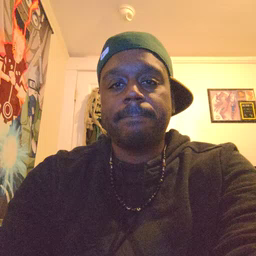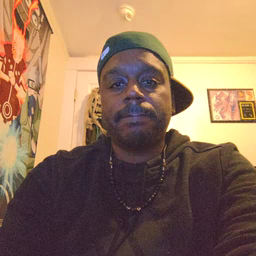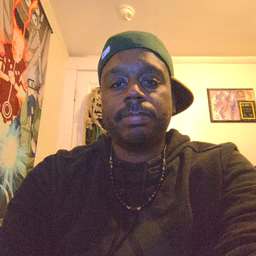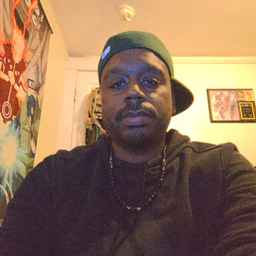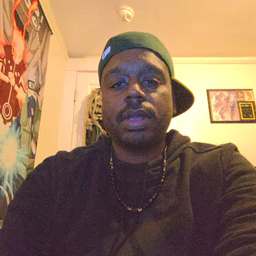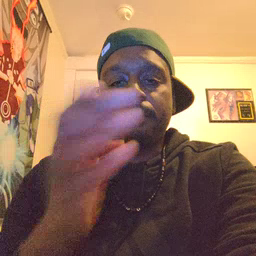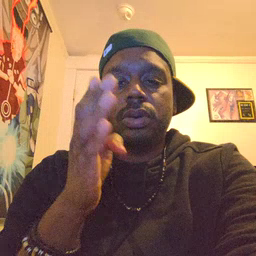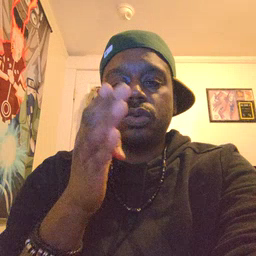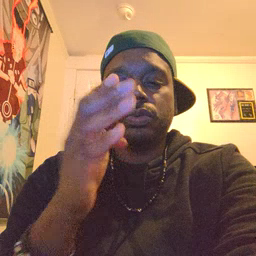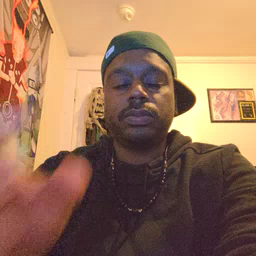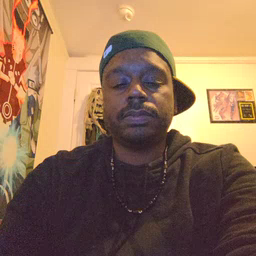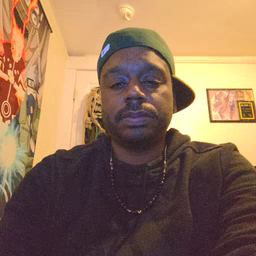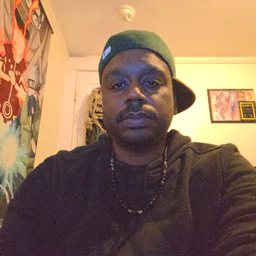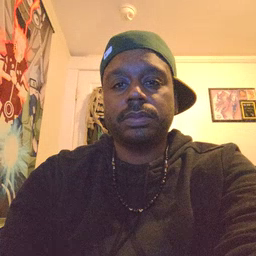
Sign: blue